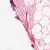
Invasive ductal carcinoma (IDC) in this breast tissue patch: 0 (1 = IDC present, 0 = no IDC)